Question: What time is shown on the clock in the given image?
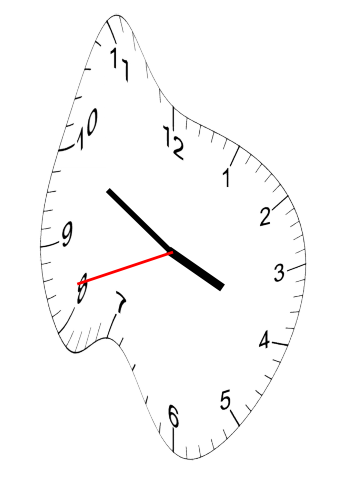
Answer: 03:49:42